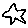
Label: star